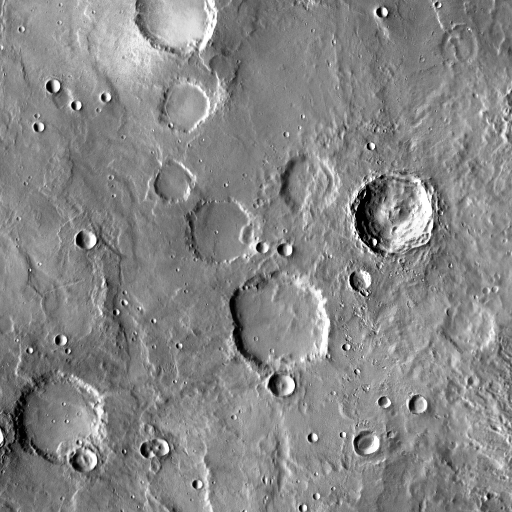
Crater classes present: Background, Other, Layered, Buried, Secondary